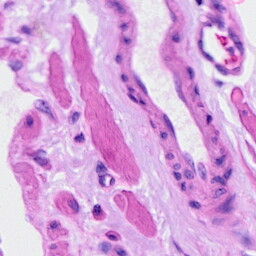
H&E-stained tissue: Ovarian